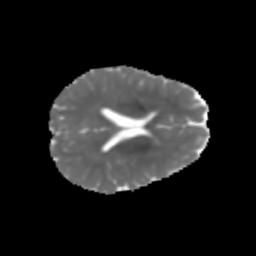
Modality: MD
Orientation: axial
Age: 7
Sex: male
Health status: healthy